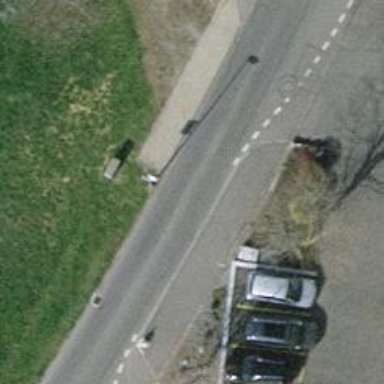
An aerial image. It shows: Bus stop with stop position for public transport.